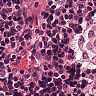
Metastatic tissue present: no